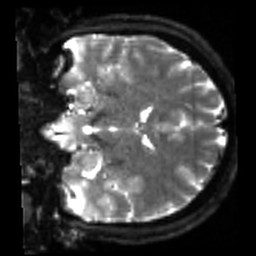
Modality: sbref
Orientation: coronal
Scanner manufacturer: siemens
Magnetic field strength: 3 T
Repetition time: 4 s
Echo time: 0.0594 s